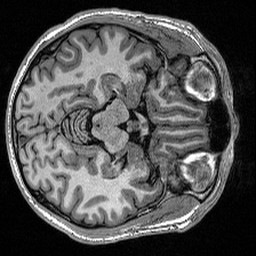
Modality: T1w
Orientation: axial
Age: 33
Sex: male
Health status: healthy
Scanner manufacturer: siemens
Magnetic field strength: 1.5 T
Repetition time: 2.73 s
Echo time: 0.00357 s